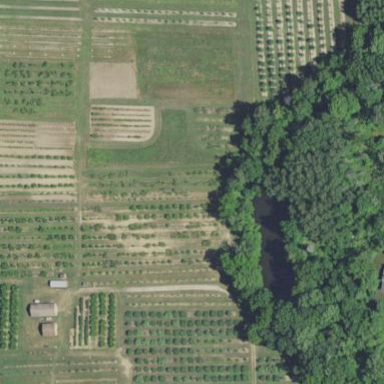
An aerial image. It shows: Plant nursery.